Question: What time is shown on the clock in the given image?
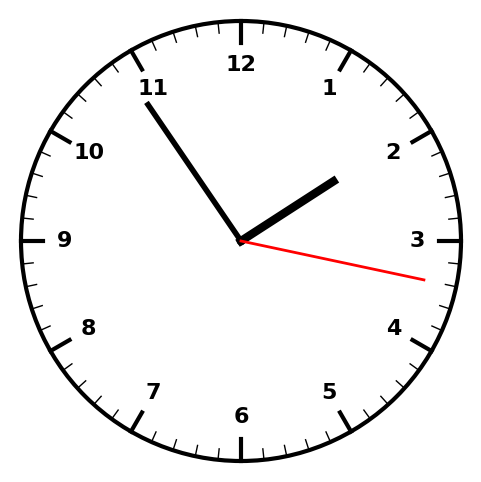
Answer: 01:54:17